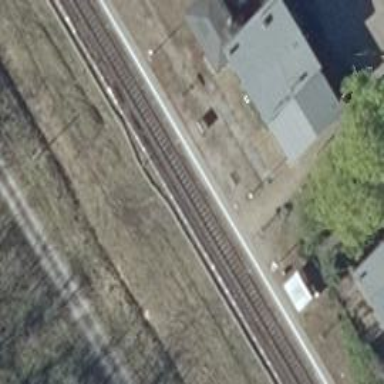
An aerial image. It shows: Public transport station located at railway halt.